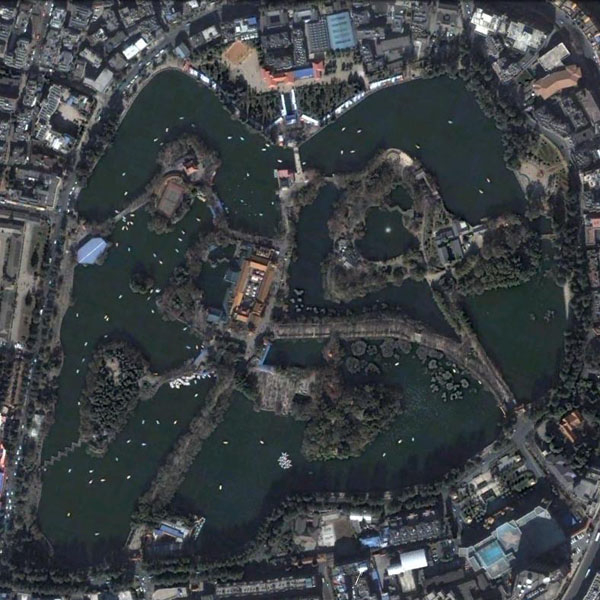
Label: Park